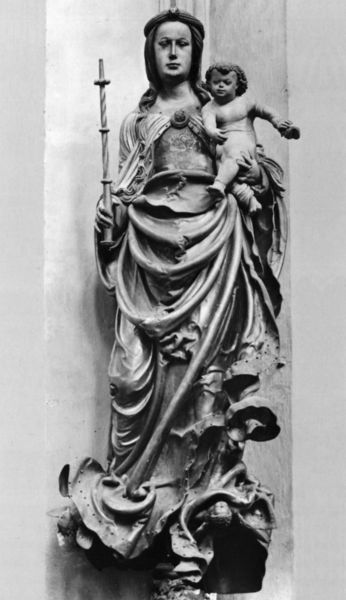
Titel: Muttergottes (ehem. im Rosenkranz)
Künstler: Hans Leinberger
Standort: Landshut
Institution: St. Martin
Schlagwörter: hand, nackt, schatten, umhang, weiß, bewegung, frau, grau, holz, kleid, licht, marmor, mund, nase, schmuck, schwarz, rock, jung, wand, arm, arme, augen, barock, falten, gesicht, halten, sockel, stein, tragen, bildnis, hände, kirche, figur, gewand, haare, mantel, stehend, kind, mutter, brosche, gotik, krone, locken, engel, skulptur, statue, apfel, taille, stab, baby, detail, verzierung, kerze, bildhauerei, faltenwurf, plastik, podest, junge, raffung, foto, fotografie, photographie, mond, knabe, jungfrau, schwarz weiss, kranz, schnitzerei, photo, christus, jesus, jesus christus, pieta, mittelalter, andacht, segnen, schreitend, konsole, konvex, heilig, maria, madonna, mutter gottes, fotographie, aufnahme, geschnitzt, drau, zepter, szepter, standbild, konkarv, jesuskind, altarfigur, maria mit kind, ikonographie, weltenrichter, jungfrau maria, platik, holzschnitzerei, wandskulptur, raperie, emadonna, madria